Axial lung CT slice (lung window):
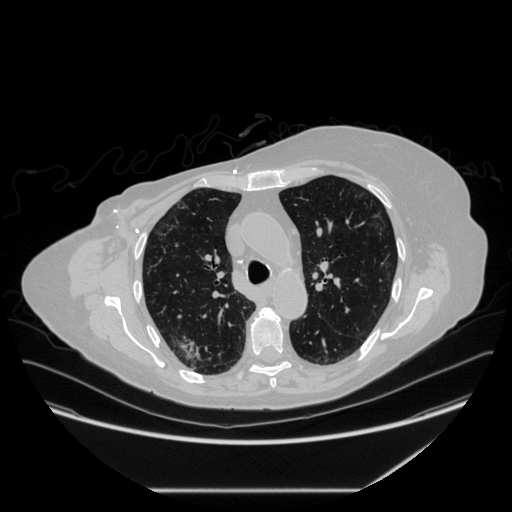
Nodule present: no